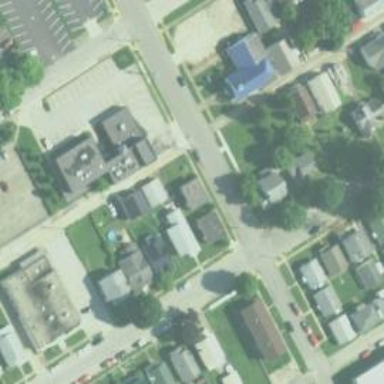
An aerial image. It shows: Alleyway designated as service road.